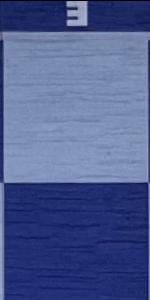
Label: Empty